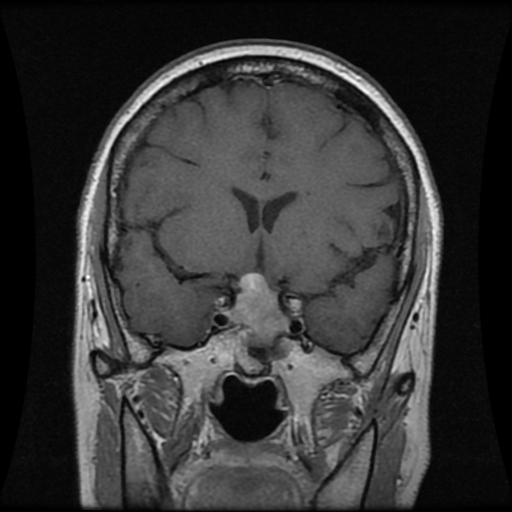
Label: pituitary